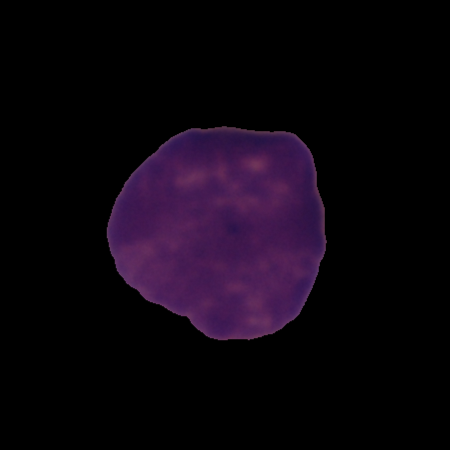
Label: cancer